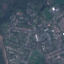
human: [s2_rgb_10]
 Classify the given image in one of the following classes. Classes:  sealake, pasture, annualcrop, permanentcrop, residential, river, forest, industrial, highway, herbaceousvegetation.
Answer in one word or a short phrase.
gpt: Residential